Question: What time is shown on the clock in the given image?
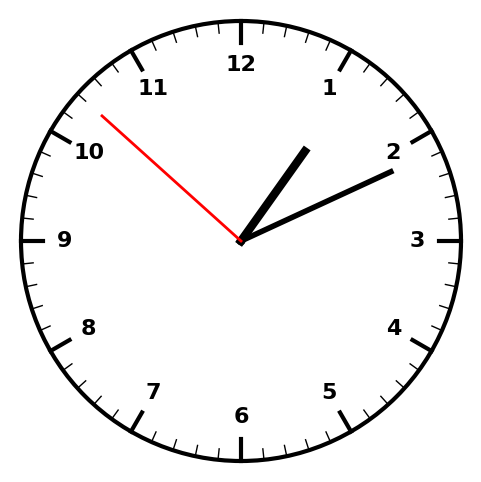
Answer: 01:10:52